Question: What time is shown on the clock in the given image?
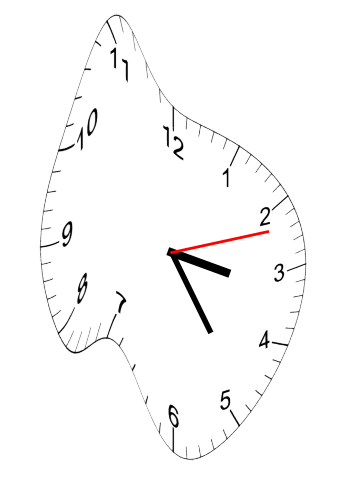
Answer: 03:24:12